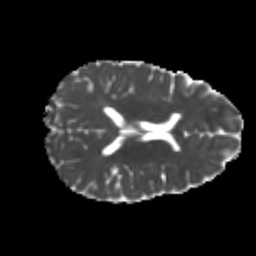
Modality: MD
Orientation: axial
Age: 20
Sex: female
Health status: healthy
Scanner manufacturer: philips
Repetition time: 7.385 s
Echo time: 0.08599 s